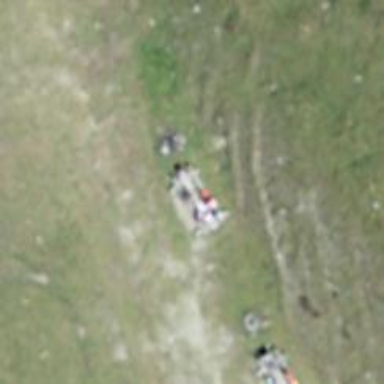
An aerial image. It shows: Picnic table located in leisure land area.